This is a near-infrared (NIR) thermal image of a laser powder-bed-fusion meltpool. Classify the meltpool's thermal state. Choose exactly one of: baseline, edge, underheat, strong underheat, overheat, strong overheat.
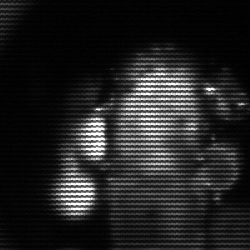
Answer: strong underheat